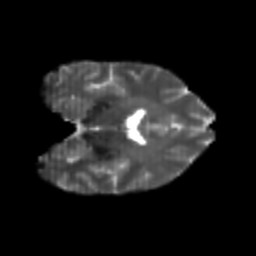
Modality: T2w
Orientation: coronal
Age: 25
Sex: female
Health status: healthy
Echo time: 0.074 s